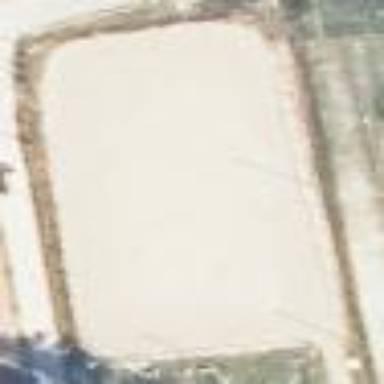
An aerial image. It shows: Equestrian sports pitch with dirt surface.